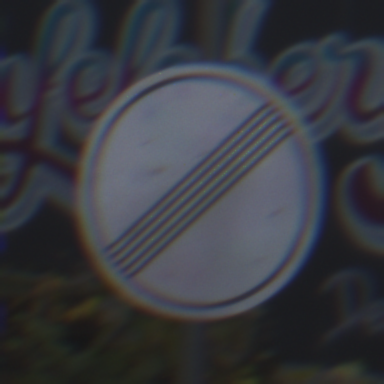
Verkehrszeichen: EndeSaemtlicherBegrenzungen
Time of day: MorningAfternoon
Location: Outdoor (Urban)
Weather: PartlyCloudy
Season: NotSpecified
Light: Natural